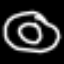
Label: donut